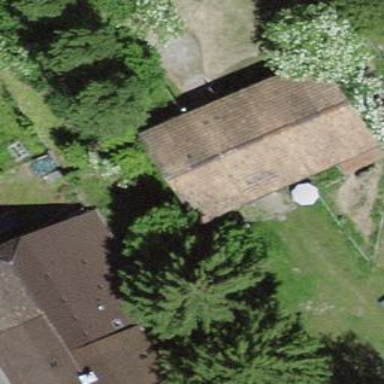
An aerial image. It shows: Rural barn.